Field crop: maize
Growth stage: 1
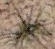
Species: salsola